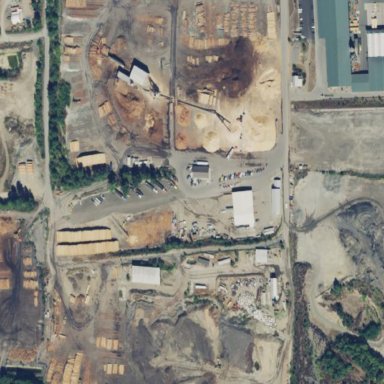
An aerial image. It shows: Industrial area dedicated to timber processing.